Interaction volume radius: 5 \u00c5
Interaction volume height: 45 \u00c5
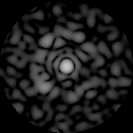
Disorder parameter: 0.8079